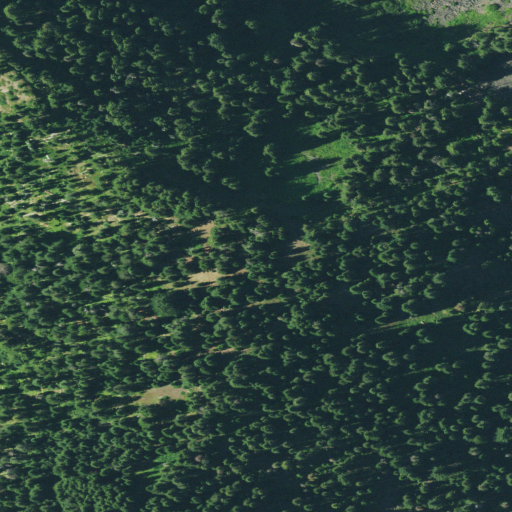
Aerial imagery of mountain in Oregon named North Fairview Mountain containing evergreen forest and shrub